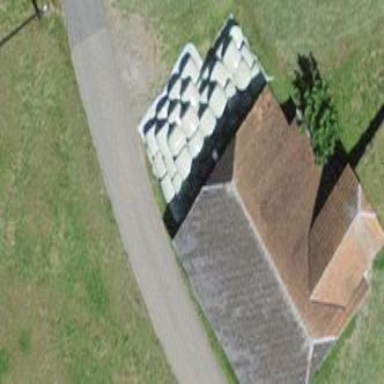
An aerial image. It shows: Barn.